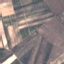
Land use / land cover class: PermanentCrop